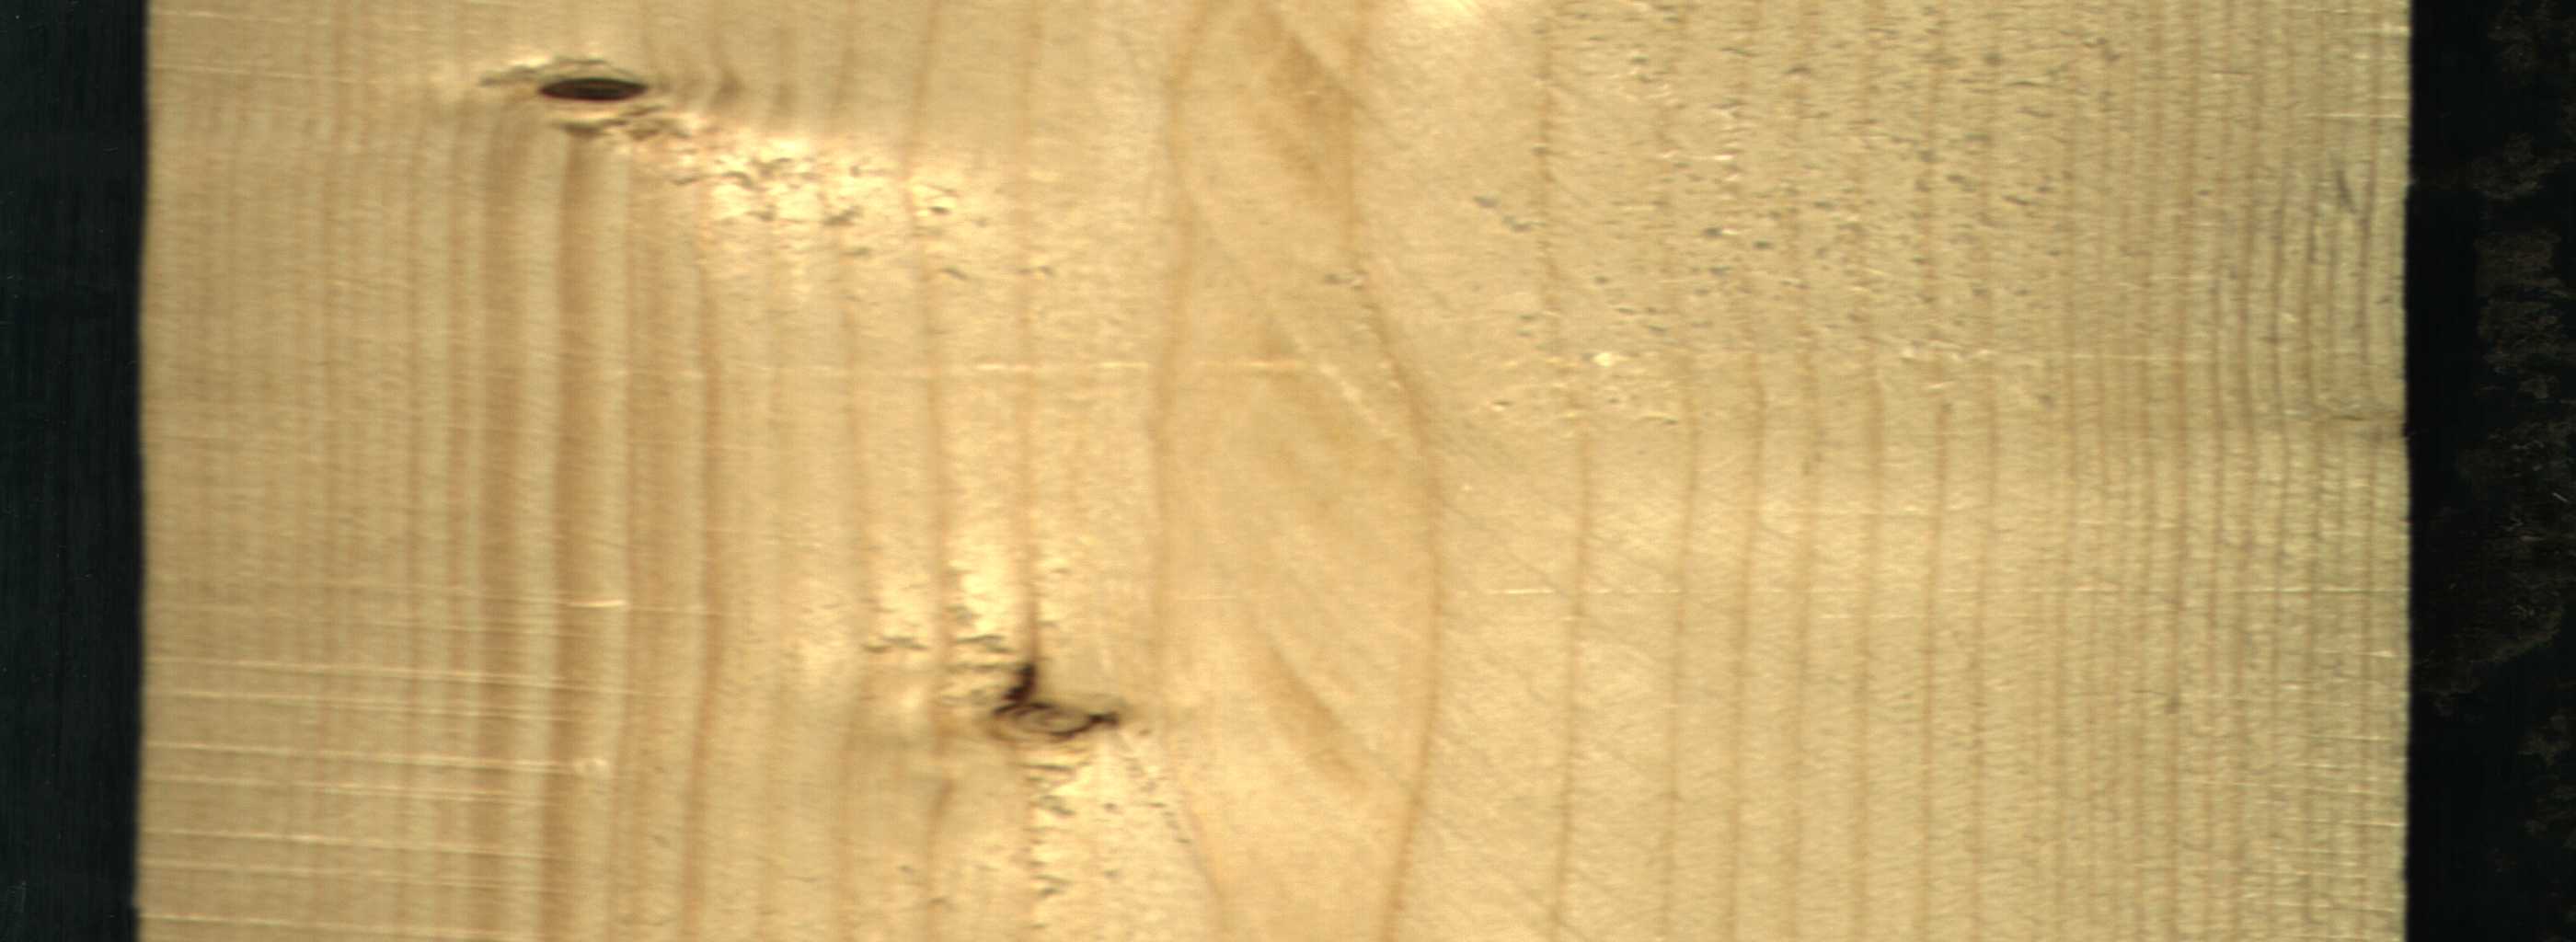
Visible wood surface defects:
Dead_Knot
Dead_Knot